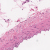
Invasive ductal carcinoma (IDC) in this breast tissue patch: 0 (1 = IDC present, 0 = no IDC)